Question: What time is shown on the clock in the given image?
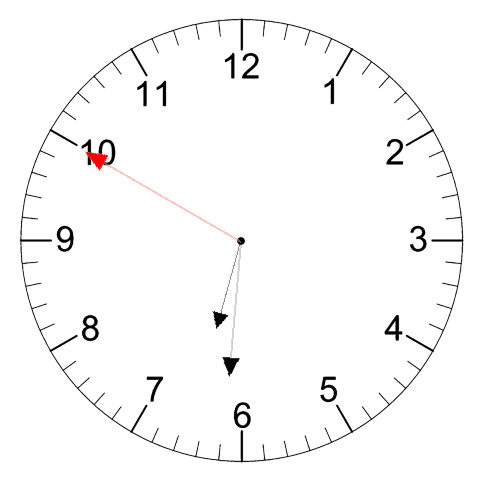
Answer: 06:30:50